Question: Can someone please show me an algorithm to write a function that returns true if 4 points form a quadrilateral, and false otherwise? The points do not come with any order.
I've tried to check all permutations of the 4 points and see if there's 3 points that forms a straight line. If there's 3 points that forms a straight line than it's not quadrilateral. But then I realize that there's no way to tell the order. And then I struggle for several hours of thinking and googling with no result :(
I've read these questions:
1. find if 4 points on a plane form a rectangle?
2. Determining ordering of vertices to form a quadrilateral
But still find no solution. In the case of 1, it can't detect another kind of quadrilateral, and in 2 it assumes that the points are quadirateral already. Are there any other way to find out if 4 points form a quadirateral?
Thanks before.
I define quadrilateral as simple quadrilateral, basically all shapes shown in this picture:

except the shape with "quadrilateral" and "complex" caption.
As for problems with the "checking for collinear triplets" approach, I tried to check the vertical, horizontal, and diagonal lines with something like this:
'''
def is_linear_line(pt1, pt2, pt3):
return (pt1[x] == pt2[x] == pt3[x] ||
pt1[y] == pt2[y] == pt3[y] ||
slope(pt1, pt2) == slope(pt2, pt3))
'''
And realize that rectangle and square will count as linear line since the slope of the points will be all the same. Hope this clears things out.
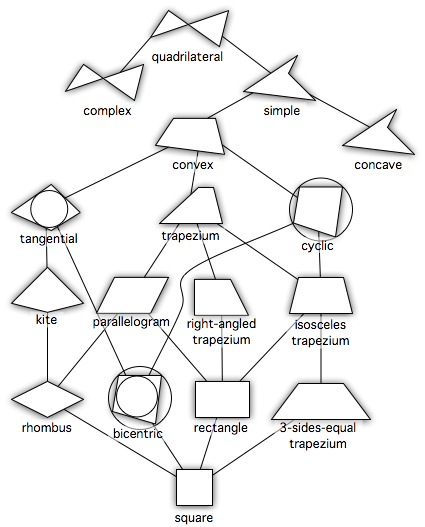
Answer: This is for checking if a quadrilateral is convex. Not if it is a simple quadrilateral.
I did like this in objective-c <URL>
'''
extern BOOL AGQuadIsConvex(AGQuad q)
{
BOOL isConvex = AGLineIntersection(AGLineMake(q.bl, q.tr), AGLineMake(q.br, q.tl), NULL);
return isConvex;
}
BOOL AGLineIntersection(AGLine l1, AGLine l2, AGPoint *out_pointOfIntersection)
{
// http://stackoverflow.com/a/5<PHONE>
AGPoint p = l1.start;
AGPoint q = l2.start;
AGPoint r = AGPointSubtract(l1.end, l1.start);
AGPoint s = AGPointSubtract(l2.end, l2.start);
double s_r_crossProduct = AGPointCrossProduct(r, s);
double t = AGPointCrossProduct(AGPointSubtract(q, p), s) / s_r_crossProduct;
double u = AGPointCrossProduct(AGPointSubtract(q, p), r) / s_r_crossProduct;
if(t < 0 || t > 1.0 || u < 0 || u > 1.0)
{
if(out_pointOfIntersection != NULL)
{
*out_pointOfIntersection = AGPointZero;
}
return NO;
}
else
{
if(out_pointOfIntersection != NULL)
{
AGPoint i = AGPointAdd(p, AGPointMultiply(r, t));
*out_pointOfIntersection = i;
}
return YES;
}
}
'''